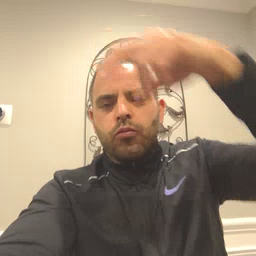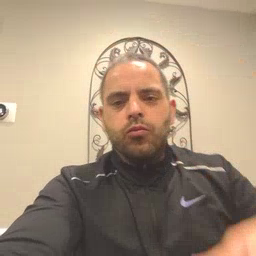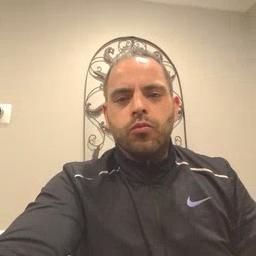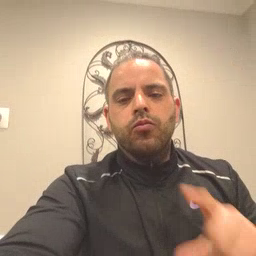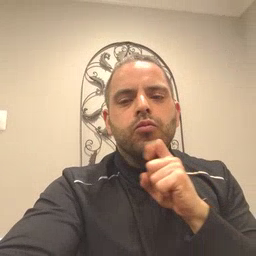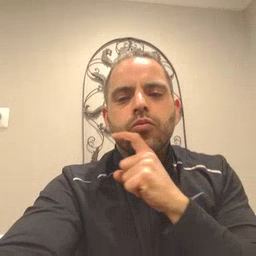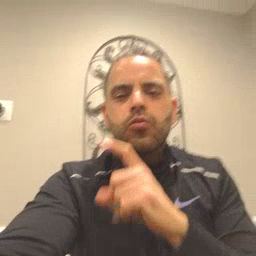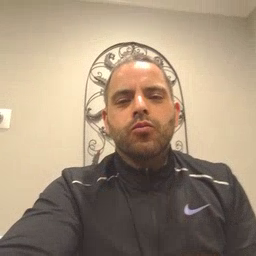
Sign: cereal